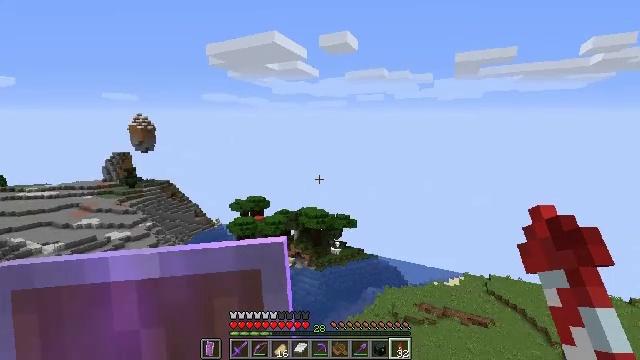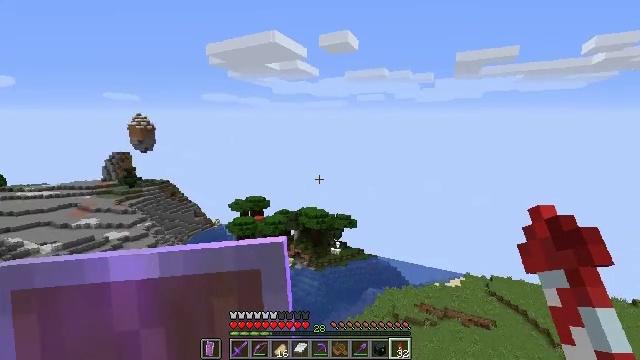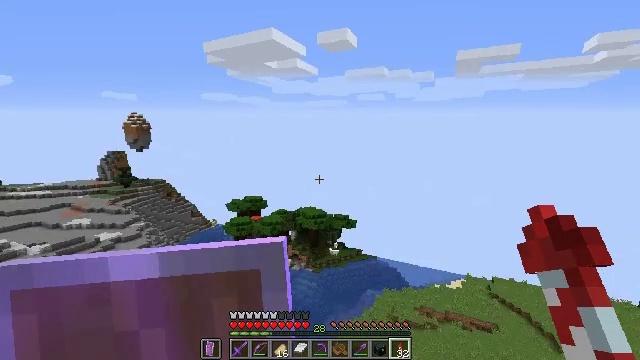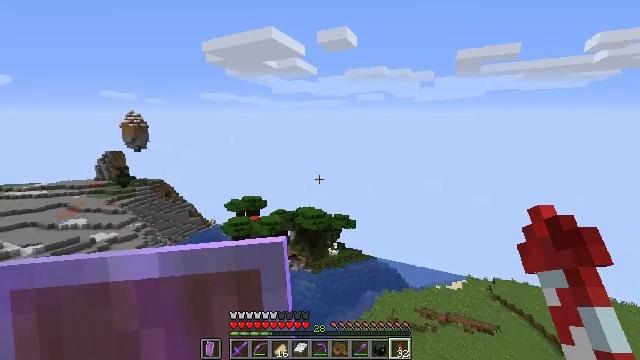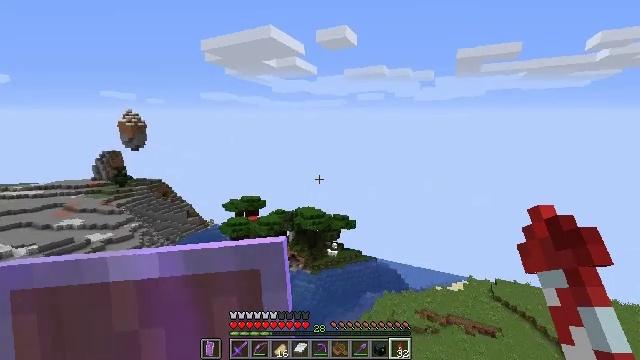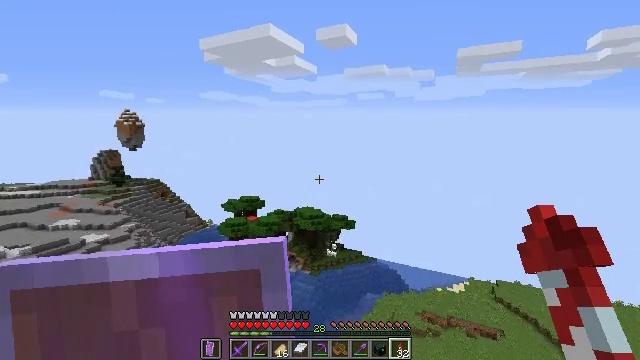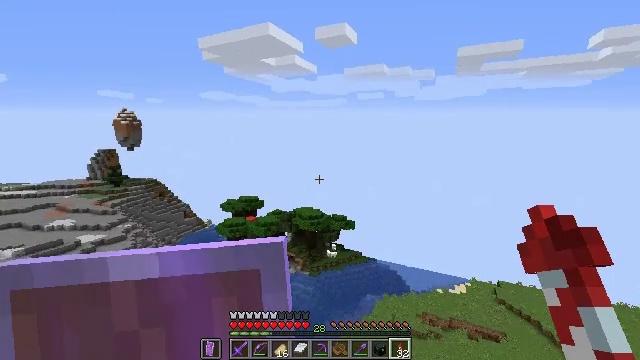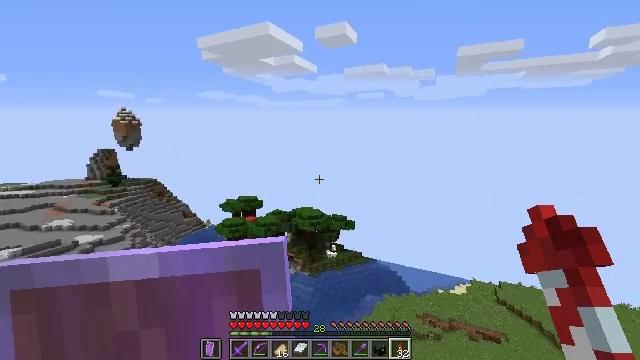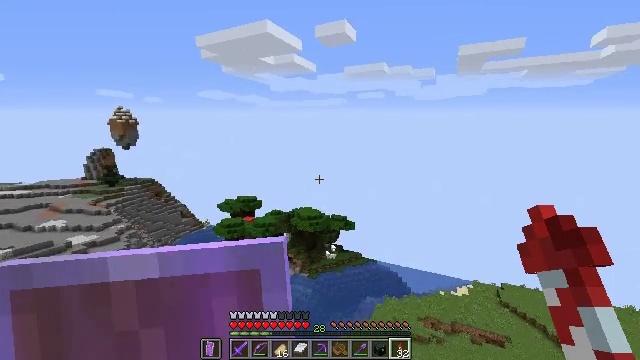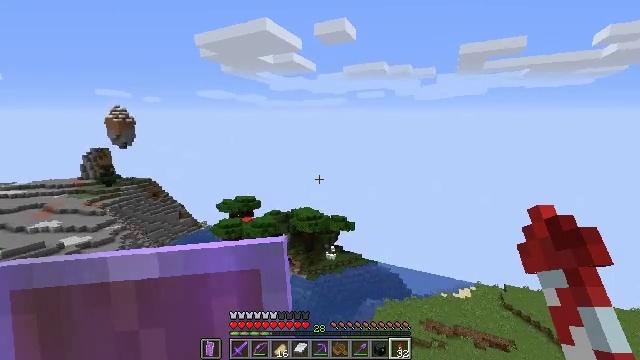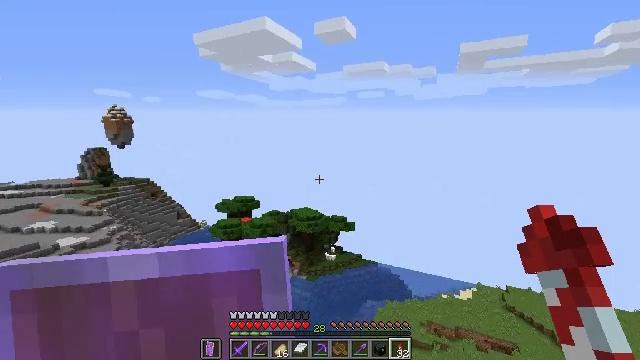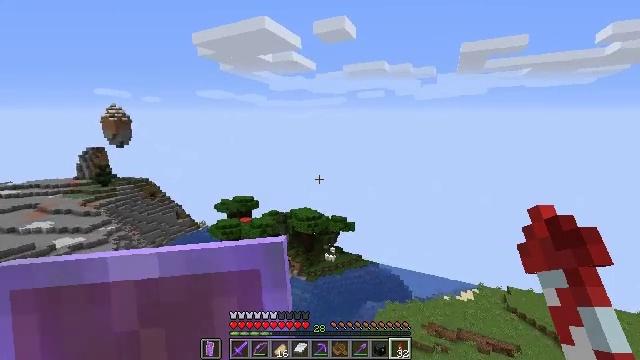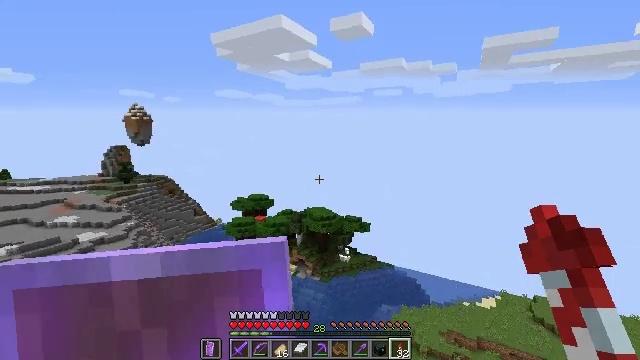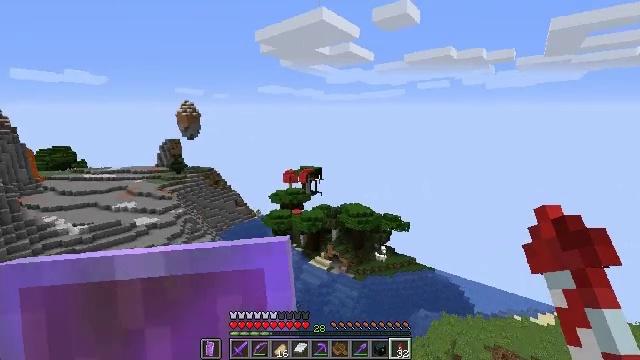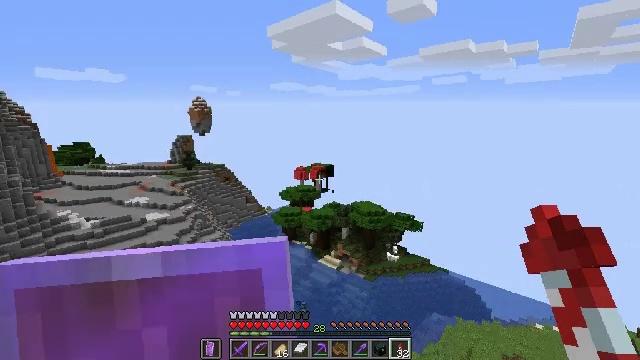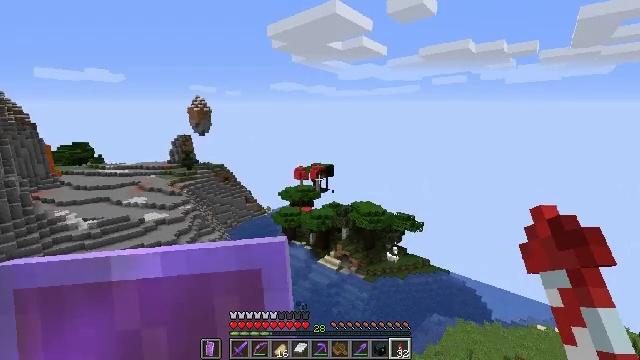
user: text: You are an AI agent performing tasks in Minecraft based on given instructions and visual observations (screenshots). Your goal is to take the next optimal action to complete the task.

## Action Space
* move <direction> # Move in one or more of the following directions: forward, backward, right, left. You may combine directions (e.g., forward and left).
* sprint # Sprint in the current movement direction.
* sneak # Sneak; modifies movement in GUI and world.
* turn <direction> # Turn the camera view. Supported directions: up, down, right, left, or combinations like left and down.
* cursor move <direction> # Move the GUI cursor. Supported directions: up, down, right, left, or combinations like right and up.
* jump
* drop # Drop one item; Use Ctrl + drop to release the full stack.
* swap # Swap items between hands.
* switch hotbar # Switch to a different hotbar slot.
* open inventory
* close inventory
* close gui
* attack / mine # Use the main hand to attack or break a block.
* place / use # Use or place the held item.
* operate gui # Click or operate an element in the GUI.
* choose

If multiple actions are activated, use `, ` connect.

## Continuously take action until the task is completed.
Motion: motion action
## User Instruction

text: Attack the grass path to restore it to dirt.
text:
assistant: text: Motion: no_op
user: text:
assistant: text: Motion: no_op
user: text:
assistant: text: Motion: no_op
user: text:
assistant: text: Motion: no_op
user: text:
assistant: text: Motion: no_op
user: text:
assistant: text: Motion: no_op
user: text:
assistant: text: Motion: no_op
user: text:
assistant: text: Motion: no_op
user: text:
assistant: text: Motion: no_op
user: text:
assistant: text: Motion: no_op
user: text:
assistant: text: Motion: no_op
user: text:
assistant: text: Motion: turn left
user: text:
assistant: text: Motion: turn left and down
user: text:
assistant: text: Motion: turn left
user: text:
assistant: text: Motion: no_op
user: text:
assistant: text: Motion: no_op
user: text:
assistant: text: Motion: no_op
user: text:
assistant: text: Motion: no_op
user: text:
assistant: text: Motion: no_op
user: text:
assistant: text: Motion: no_op
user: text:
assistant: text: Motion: no_op
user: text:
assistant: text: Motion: no_op
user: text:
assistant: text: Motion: no_op
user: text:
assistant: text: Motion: no_op
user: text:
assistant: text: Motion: no_op
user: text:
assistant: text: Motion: no_op
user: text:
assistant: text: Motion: no_op
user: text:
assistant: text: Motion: no_op
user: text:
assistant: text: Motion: no_op
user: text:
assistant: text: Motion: no_op